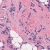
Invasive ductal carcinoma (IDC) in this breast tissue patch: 1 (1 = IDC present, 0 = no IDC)